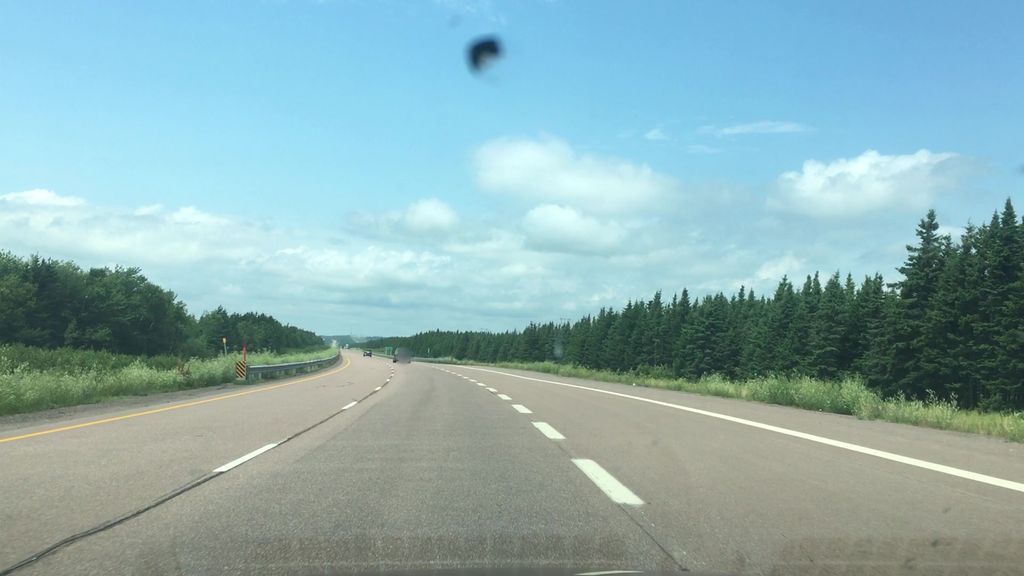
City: charlottetown